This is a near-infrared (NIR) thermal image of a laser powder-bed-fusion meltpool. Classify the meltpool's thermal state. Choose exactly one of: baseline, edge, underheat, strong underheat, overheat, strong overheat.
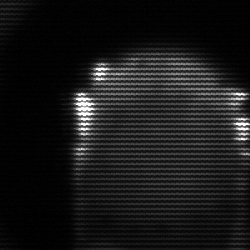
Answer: edge